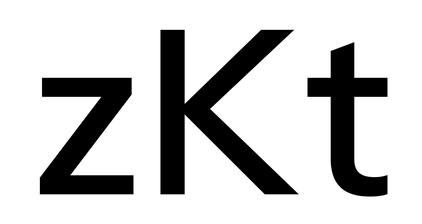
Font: InstrumentSans_Medium